Field crop: maize
Growth stage: 1
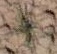
Species: salsola